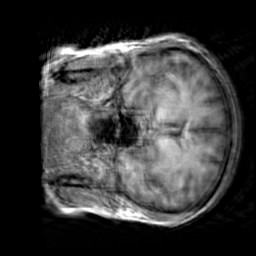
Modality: T1w
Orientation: coronal
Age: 29
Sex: female
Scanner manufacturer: siemens
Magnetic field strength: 3 T
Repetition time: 2.3 s
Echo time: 0.00303 s